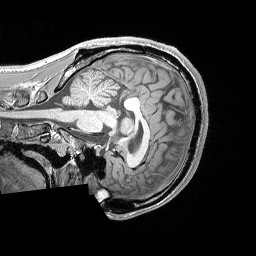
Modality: T1w
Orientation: sagittal
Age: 23
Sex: female
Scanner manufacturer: siemens
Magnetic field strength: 3 T
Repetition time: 1.9 s
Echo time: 0.00302 s